Field crop: maize
Growth stage: 2
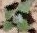
Species: chenopodium